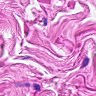
Metastatic tissue present: no